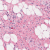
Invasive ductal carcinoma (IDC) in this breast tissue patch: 1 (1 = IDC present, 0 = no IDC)